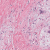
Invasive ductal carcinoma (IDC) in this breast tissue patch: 0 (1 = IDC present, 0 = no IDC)